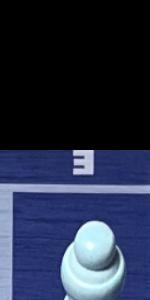
Label: Empty